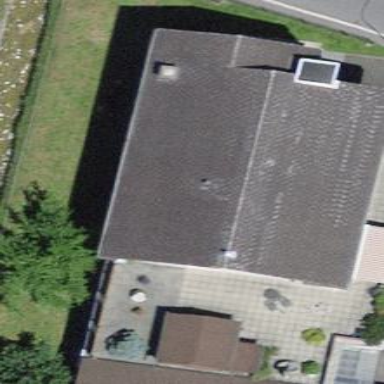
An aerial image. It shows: Industrial building.